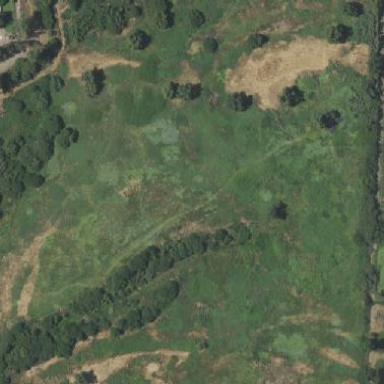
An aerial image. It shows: Native pasture meadow.